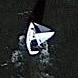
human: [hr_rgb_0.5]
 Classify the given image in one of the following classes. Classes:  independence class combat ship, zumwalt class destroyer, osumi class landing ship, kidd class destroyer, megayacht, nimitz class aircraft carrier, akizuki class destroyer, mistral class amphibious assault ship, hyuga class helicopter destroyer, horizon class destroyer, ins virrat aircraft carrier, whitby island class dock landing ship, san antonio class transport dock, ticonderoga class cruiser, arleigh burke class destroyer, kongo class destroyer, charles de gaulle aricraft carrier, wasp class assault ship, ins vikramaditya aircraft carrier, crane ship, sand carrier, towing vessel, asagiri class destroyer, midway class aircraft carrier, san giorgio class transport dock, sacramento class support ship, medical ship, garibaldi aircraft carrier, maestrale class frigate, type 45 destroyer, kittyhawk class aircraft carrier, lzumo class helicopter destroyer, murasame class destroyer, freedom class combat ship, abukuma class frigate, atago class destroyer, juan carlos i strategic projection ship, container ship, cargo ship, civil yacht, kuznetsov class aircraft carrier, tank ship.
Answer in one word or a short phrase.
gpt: Civil yacht